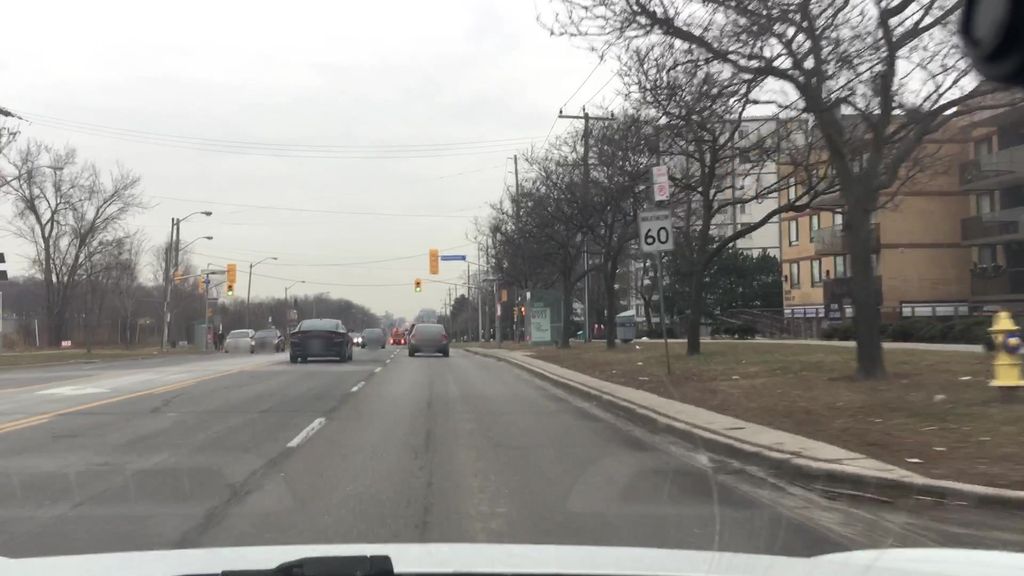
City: toronto